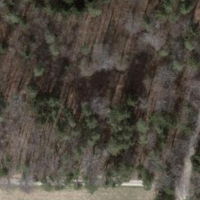
EUNIS habitat code: 41
Species observed at this site:
Vicia sepium
Hippocrepis comosa
Agrostemma githago